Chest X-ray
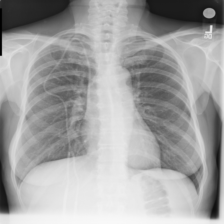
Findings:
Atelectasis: negative
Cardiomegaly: negative
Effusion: negative
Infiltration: negative
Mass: negative
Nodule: negative
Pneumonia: negative
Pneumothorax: negative
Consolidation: negative
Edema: negative
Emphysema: negative
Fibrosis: negative
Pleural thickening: negative
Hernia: negative